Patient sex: F
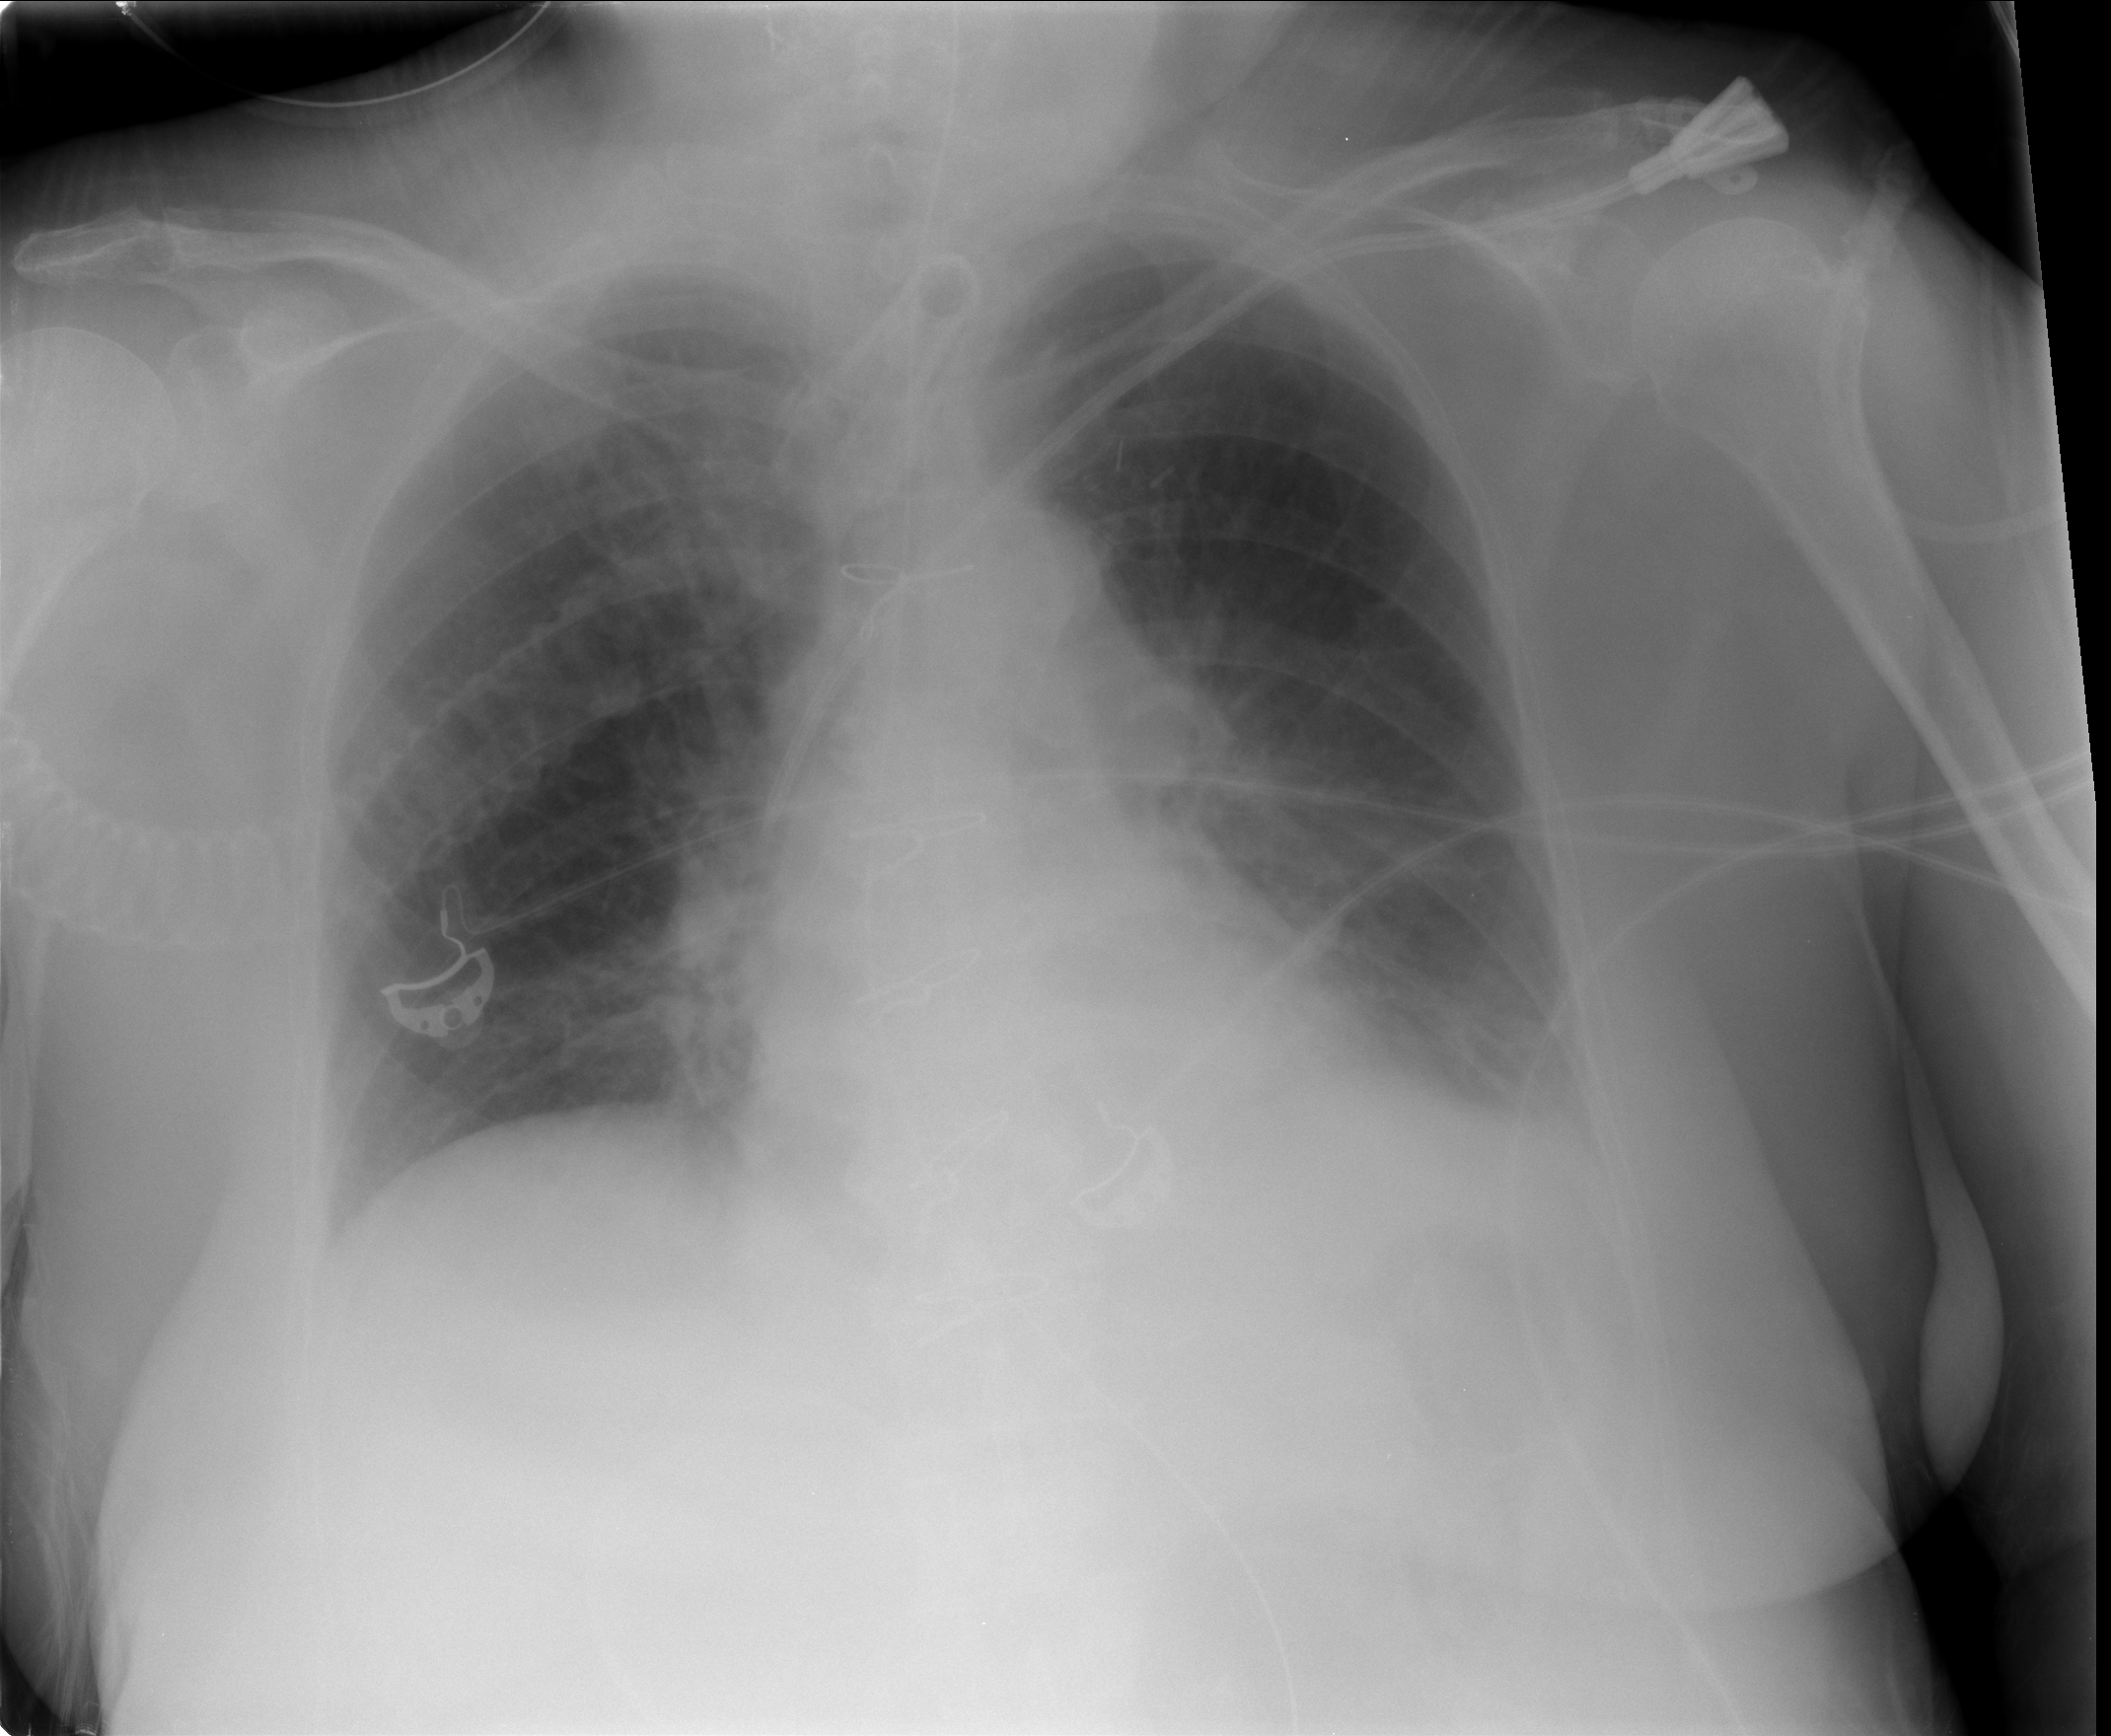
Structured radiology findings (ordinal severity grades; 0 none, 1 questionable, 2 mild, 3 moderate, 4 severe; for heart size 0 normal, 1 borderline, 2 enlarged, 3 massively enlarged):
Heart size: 1
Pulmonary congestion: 0
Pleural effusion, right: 0
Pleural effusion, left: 2
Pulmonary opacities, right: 0
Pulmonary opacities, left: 0
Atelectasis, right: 0
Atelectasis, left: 1